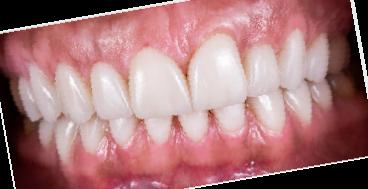
Condition: Gingivitis